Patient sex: M
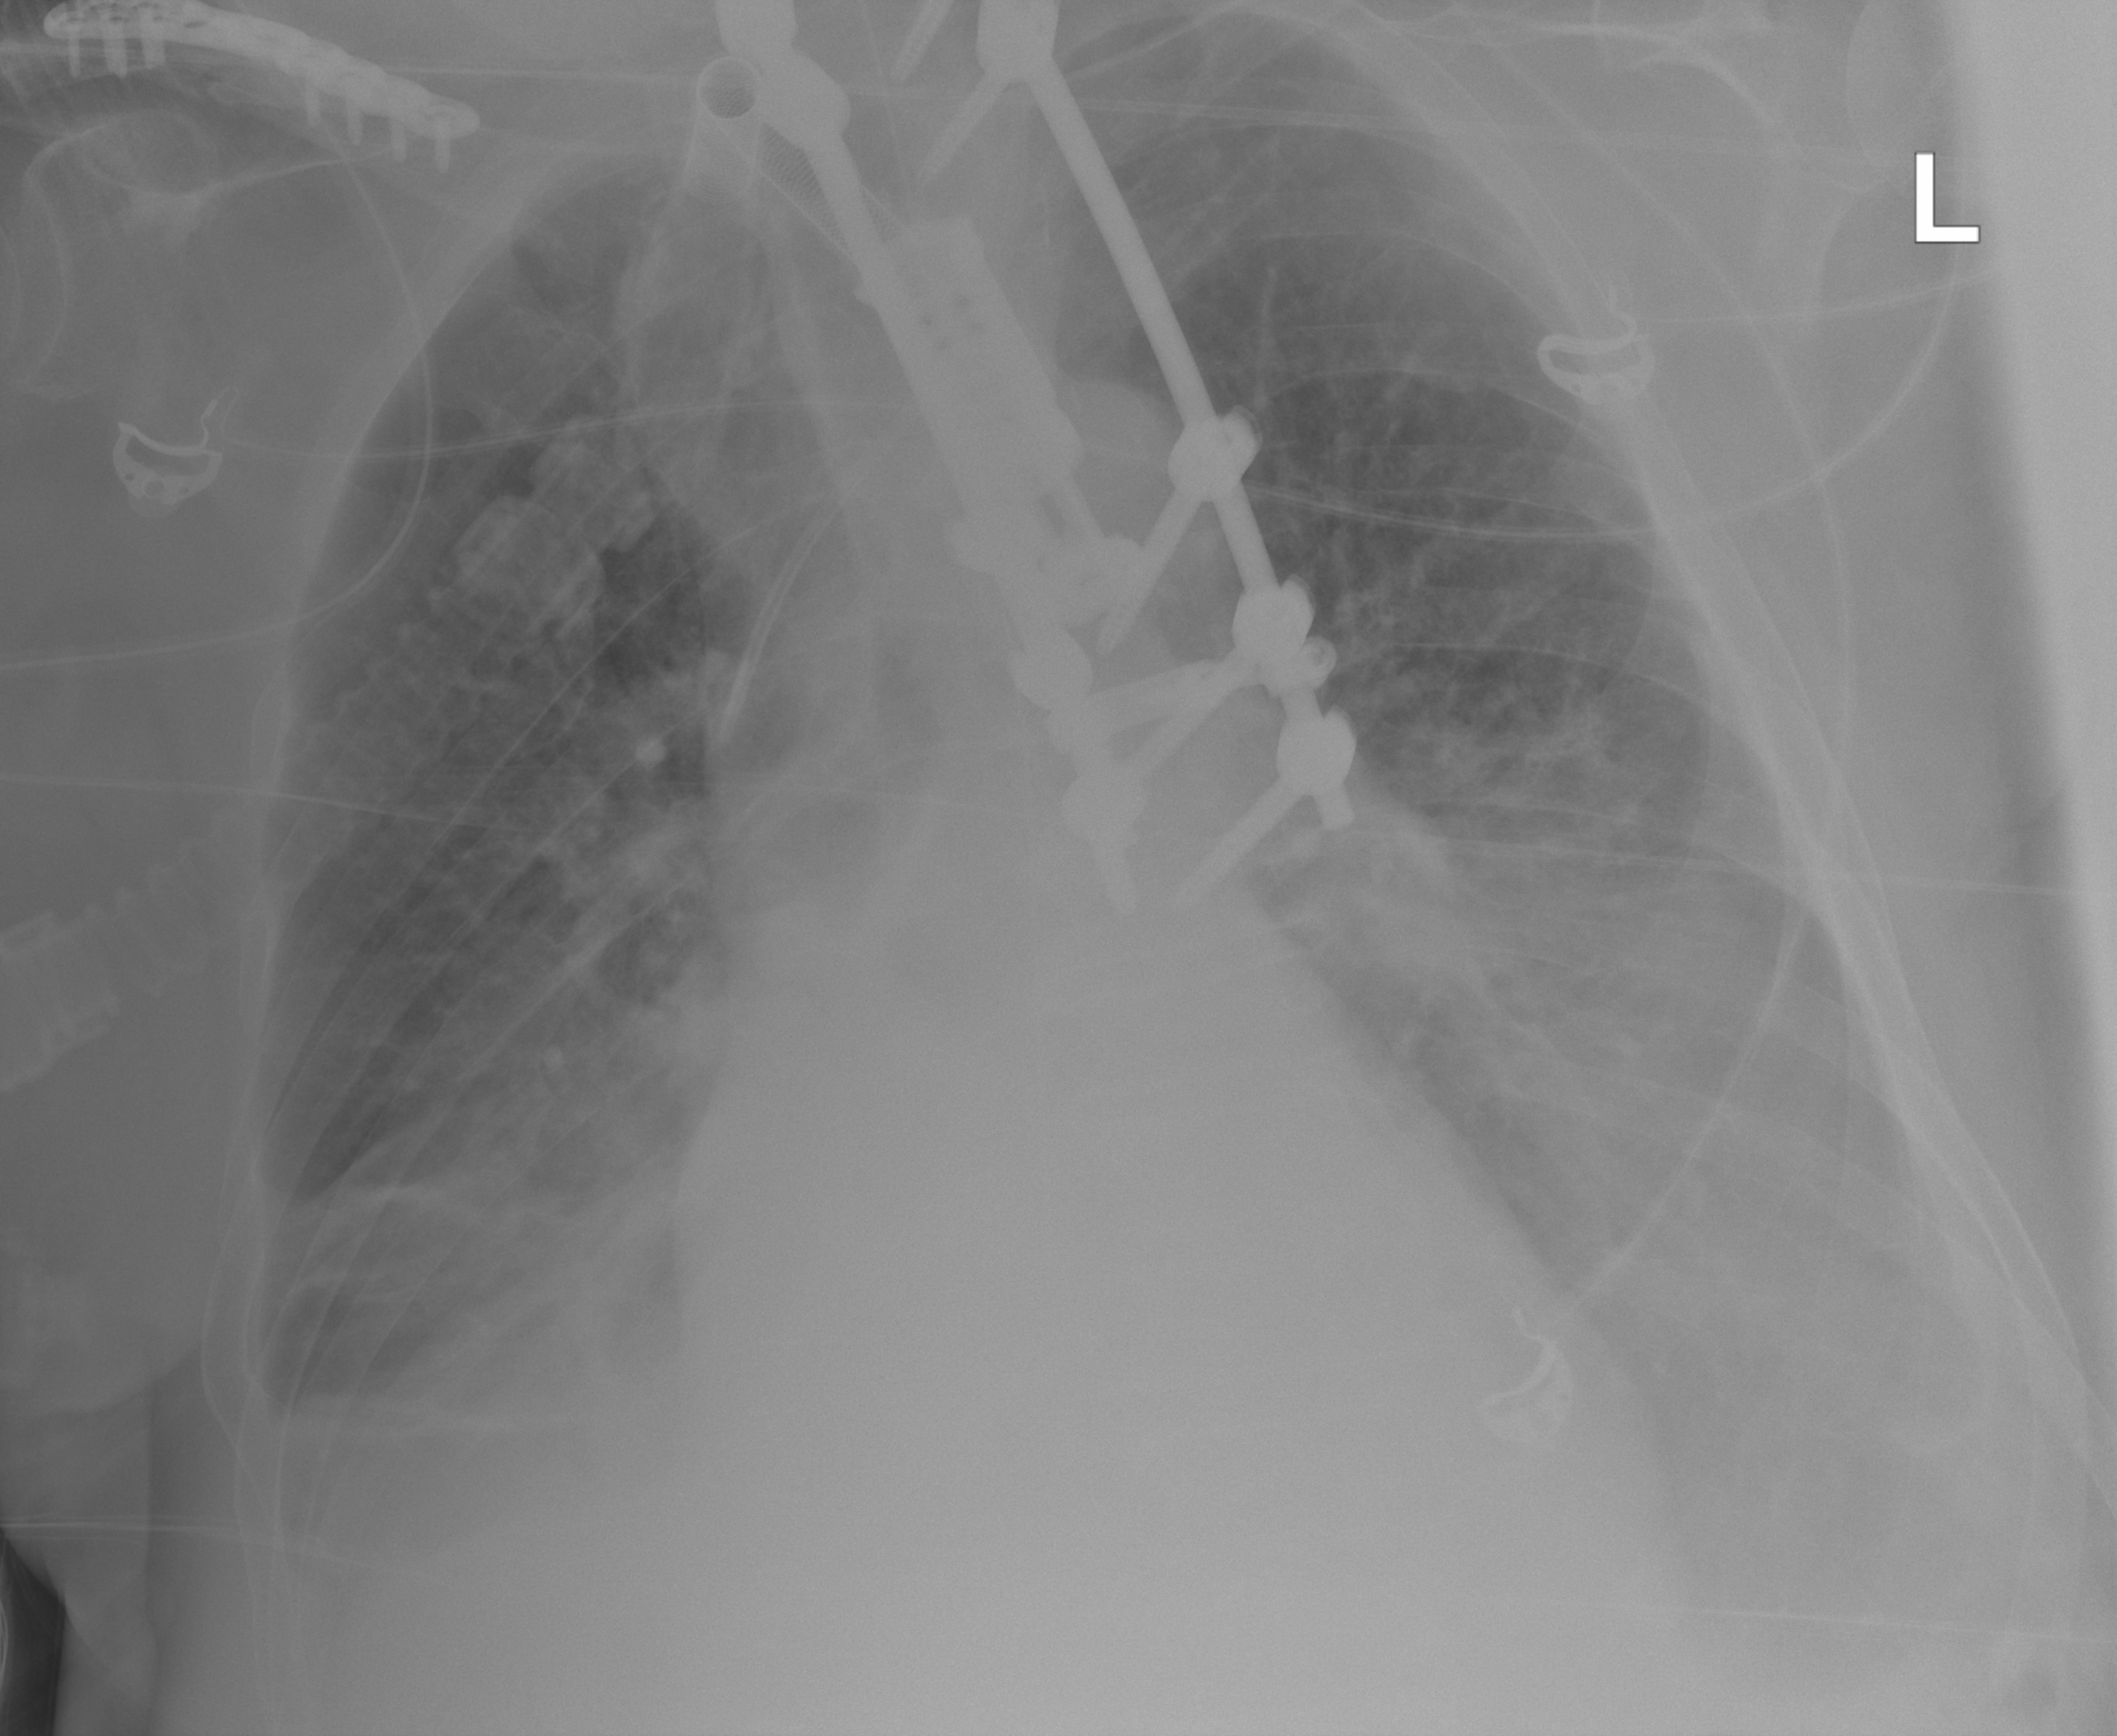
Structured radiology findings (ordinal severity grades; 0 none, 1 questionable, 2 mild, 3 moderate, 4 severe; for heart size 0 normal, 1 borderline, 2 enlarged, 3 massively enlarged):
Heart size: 0
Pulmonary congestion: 0
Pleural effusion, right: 2
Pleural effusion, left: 2
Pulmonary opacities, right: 2
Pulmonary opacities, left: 2
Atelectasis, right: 2
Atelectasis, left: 2